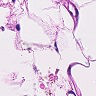
Metastatic tissue present: no